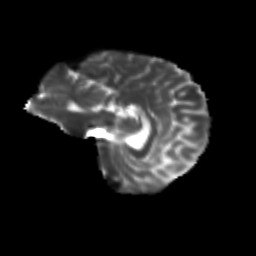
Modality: T2w
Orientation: sagittal
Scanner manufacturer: siemens
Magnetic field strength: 3 T
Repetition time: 9.2 s
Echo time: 0.084 s